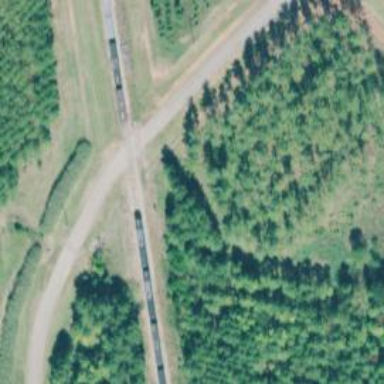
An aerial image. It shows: Railway yard for car storage. The yard is specifically designated for freight cars and is equipped with rail tracks.